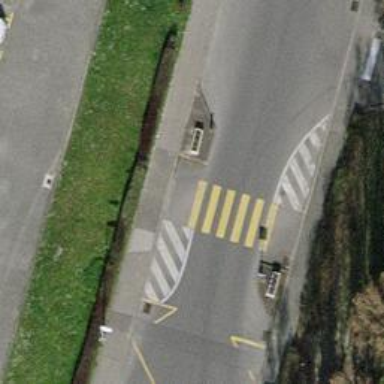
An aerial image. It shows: Marked asphalt footway with zebra crossing.